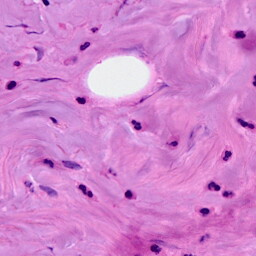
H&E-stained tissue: Breast